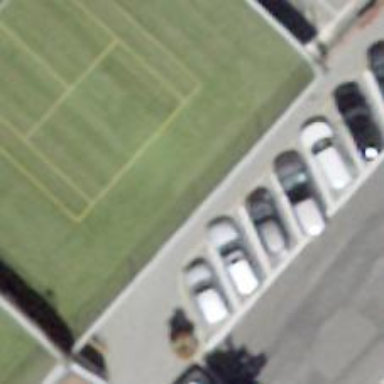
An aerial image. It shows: Charging station.